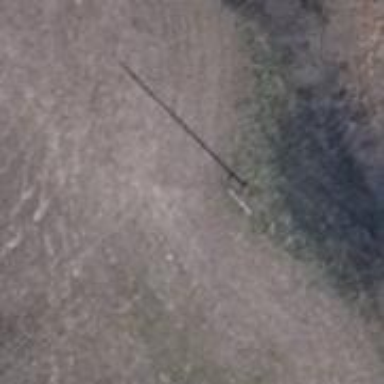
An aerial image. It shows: Power pole.